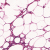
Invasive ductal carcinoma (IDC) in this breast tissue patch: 0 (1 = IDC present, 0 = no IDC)